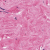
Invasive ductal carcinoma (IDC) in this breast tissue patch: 0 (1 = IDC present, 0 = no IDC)